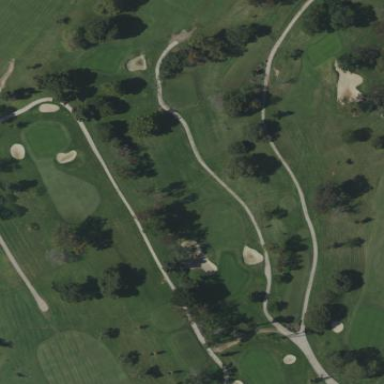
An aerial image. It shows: Scenic golf fairway.